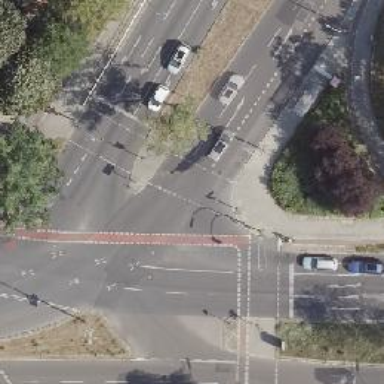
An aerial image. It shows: Traffic island located on footway.